Interaction volume radius: 10 \u00c5
Interaction volume height: 15 \u00c5
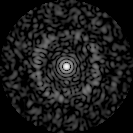
Disorder parameter: 0.8316